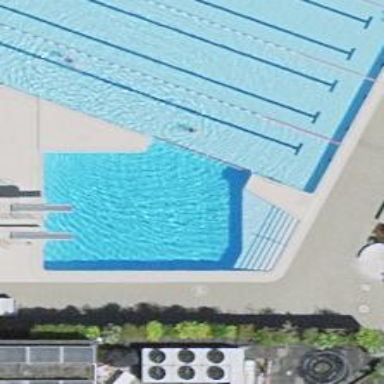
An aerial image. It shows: Plunge swimming pool in the leisure land.